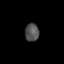
Tissue: lung
Cell type: Endothelial cells
Senescence score: 0.6523
Nuclear area (px): 246
Mean DAPI intensity: 80.959